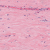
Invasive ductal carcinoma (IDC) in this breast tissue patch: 0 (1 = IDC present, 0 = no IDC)